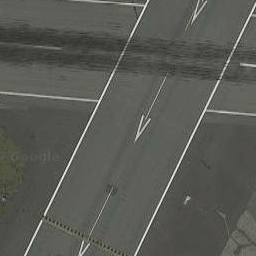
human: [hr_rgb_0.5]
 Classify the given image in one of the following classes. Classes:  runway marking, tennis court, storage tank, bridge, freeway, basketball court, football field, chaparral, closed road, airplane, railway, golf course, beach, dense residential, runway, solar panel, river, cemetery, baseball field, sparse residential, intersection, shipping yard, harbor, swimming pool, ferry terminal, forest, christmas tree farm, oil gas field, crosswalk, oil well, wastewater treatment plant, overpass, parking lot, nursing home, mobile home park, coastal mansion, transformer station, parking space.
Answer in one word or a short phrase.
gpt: runway